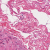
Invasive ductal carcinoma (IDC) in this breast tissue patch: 0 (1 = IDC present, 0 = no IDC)